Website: macys
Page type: billing-address
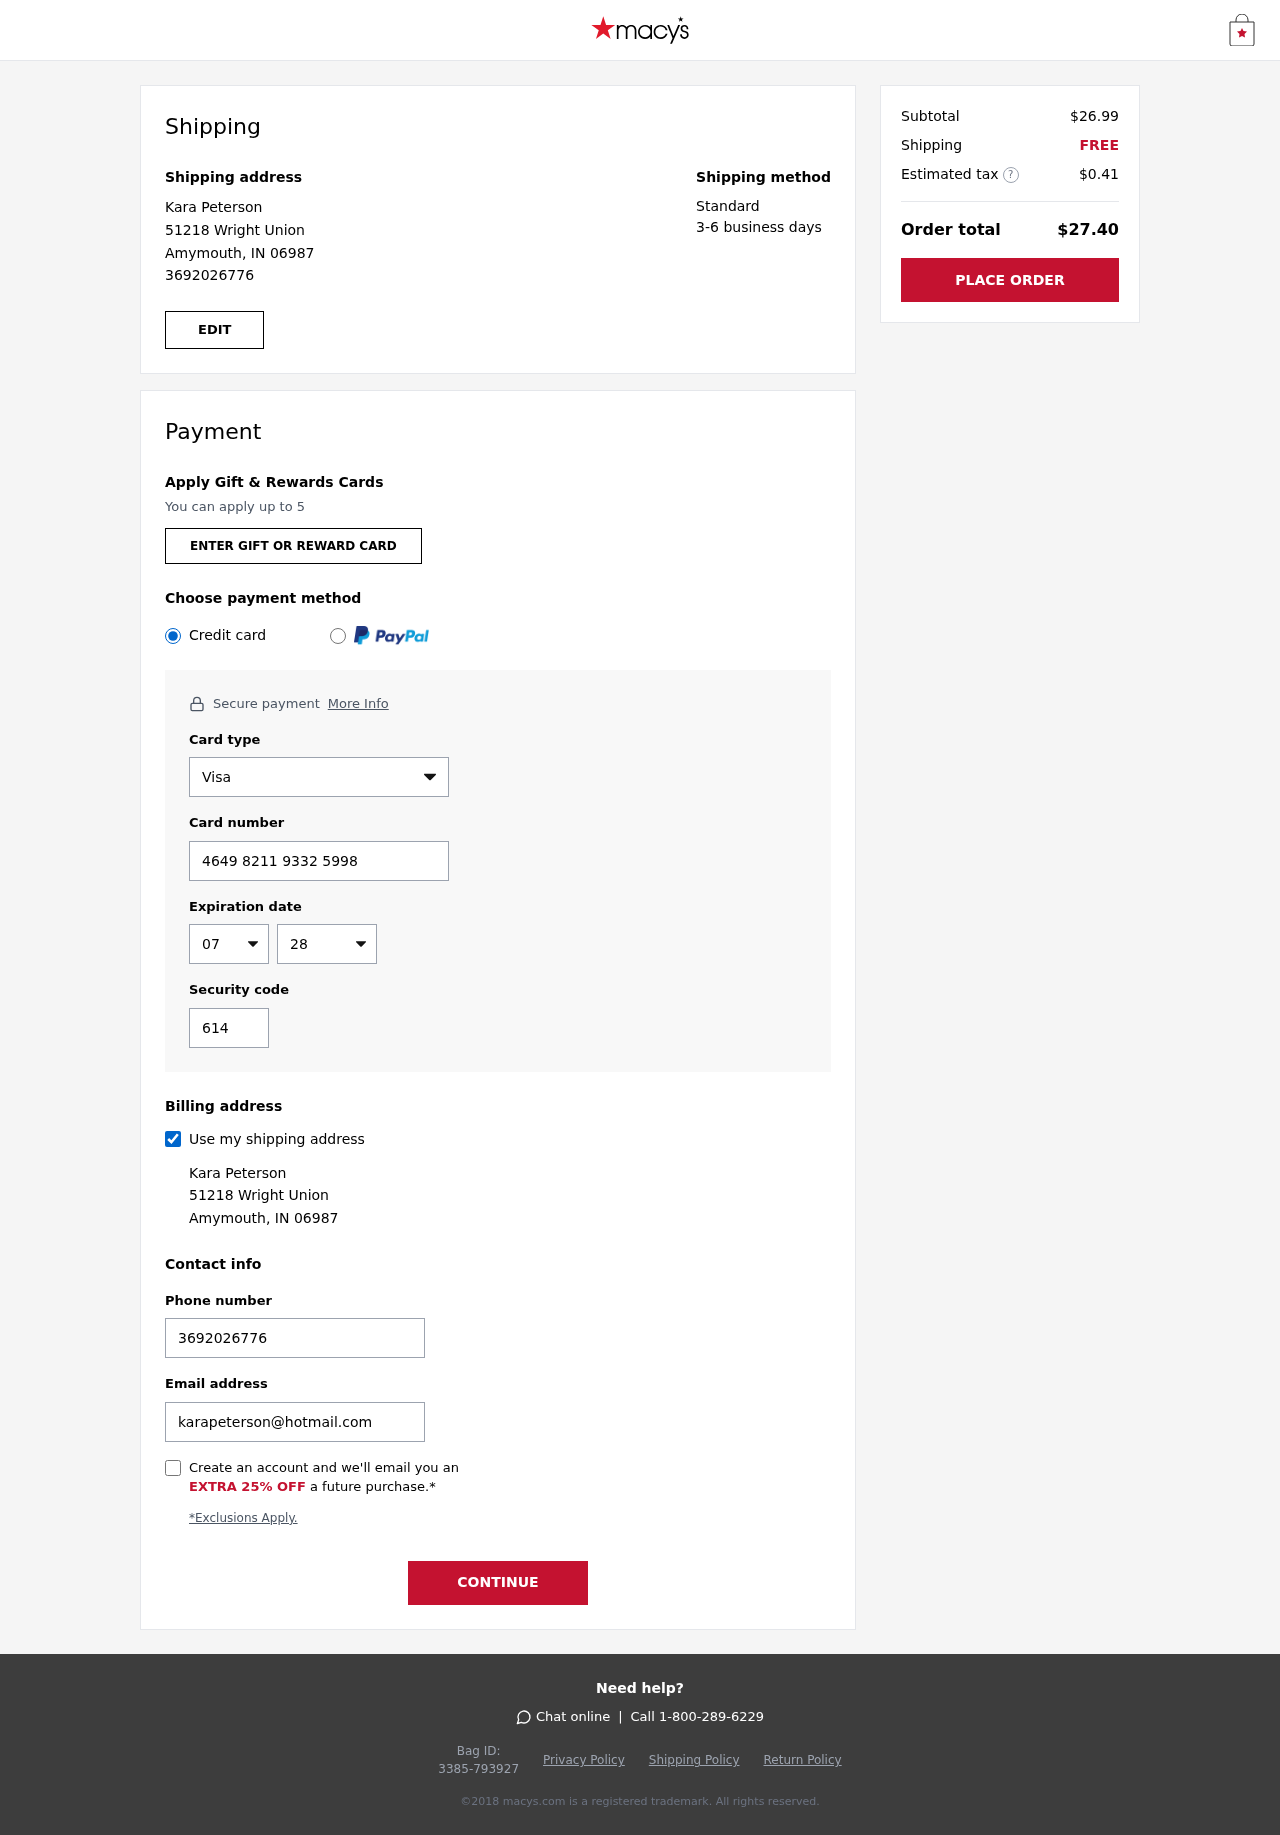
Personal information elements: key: PII_CARD_CVV
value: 614
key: PII_CARD_EXPIRY_MONTH
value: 07
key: PII_CARD_EXPIRY_YEAR
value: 28
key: PII_CARD_NUMBER
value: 4649 8211 9332 5998
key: PII_CARD_TYPE
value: Visa
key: PII_EMAIL
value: karapeterson@hotmail.com
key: PII_FULLNAME
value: Kara Peterson
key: PII_PHONE
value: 3692026776
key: PII_STREET
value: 51218 Wright Union
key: PII_CITY_STATE_ZIP
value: Amymouth, IN 06987
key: PII_FIRSTNAME
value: Kara
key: PII_LASTNAME
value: Peterson
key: PII_FULLNAME2
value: Kara Peterson
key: PII_FULLNAME3
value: Kara Peterson
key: PII_FIRSTNAME2
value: Kara
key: PII_FIRSTNAME3
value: Kara
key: PII_LASTNAME2
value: Peterson
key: PII_LASTNAME3
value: Peterson
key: PII_FIRSTNAME_DERIVED
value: Kara
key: PII_LASTNAME_DERIVED
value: Peterson
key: PII_FULLNAME_DERIVED
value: Kara Peterson
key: PII_NAME_FULL_DERIVED
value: Kara Peterson
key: PII_STREET2
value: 51218 Wright Union
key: PII_PHONE2
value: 3692026776
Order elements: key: ORDER_SUBTOTAL
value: $26.99
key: ORDER_SHIPPING_COST
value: FREE
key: ORDER_TAX
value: $0.41
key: ORDER_TOTAL
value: $27.40